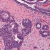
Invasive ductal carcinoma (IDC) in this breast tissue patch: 0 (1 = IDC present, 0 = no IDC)